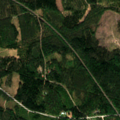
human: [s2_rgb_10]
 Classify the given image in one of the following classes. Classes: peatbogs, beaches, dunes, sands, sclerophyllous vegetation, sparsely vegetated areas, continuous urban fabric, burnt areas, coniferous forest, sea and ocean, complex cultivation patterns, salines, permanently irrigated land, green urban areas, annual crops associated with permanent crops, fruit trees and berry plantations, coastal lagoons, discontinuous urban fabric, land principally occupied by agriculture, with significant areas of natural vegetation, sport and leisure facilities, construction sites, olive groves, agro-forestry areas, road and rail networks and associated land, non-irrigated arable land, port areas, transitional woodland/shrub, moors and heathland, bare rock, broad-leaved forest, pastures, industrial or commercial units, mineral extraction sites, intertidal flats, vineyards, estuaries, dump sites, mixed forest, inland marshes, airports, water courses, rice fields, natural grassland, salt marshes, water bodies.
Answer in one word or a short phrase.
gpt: coniferous forest, mixed forest